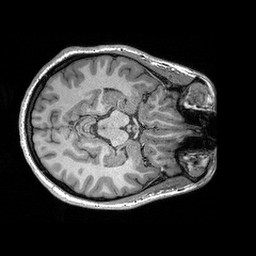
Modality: T1w
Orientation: axial
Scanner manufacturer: siemens
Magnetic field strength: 3 T
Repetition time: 2.3 s
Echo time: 0.00298 s